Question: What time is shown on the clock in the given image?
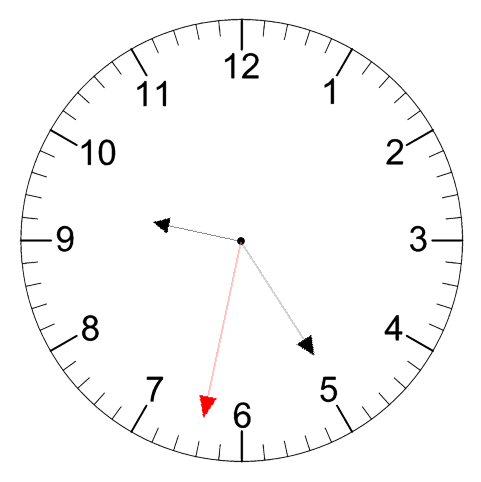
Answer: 09:24:32